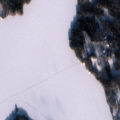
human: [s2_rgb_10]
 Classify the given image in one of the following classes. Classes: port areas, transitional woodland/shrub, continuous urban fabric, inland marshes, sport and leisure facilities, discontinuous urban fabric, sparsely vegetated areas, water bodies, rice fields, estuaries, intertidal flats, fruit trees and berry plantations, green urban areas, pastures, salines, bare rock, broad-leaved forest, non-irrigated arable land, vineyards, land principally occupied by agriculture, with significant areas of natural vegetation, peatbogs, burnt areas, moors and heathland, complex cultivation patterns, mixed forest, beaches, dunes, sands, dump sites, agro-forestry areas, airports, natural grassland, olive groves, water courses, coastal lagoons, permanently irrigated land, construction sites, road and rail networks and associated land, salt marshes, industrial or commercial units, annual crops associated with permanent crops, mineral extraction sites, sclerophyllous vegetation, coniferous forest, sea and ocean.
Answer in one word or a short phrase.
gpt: coniferous forest, mixed forest, water bodies